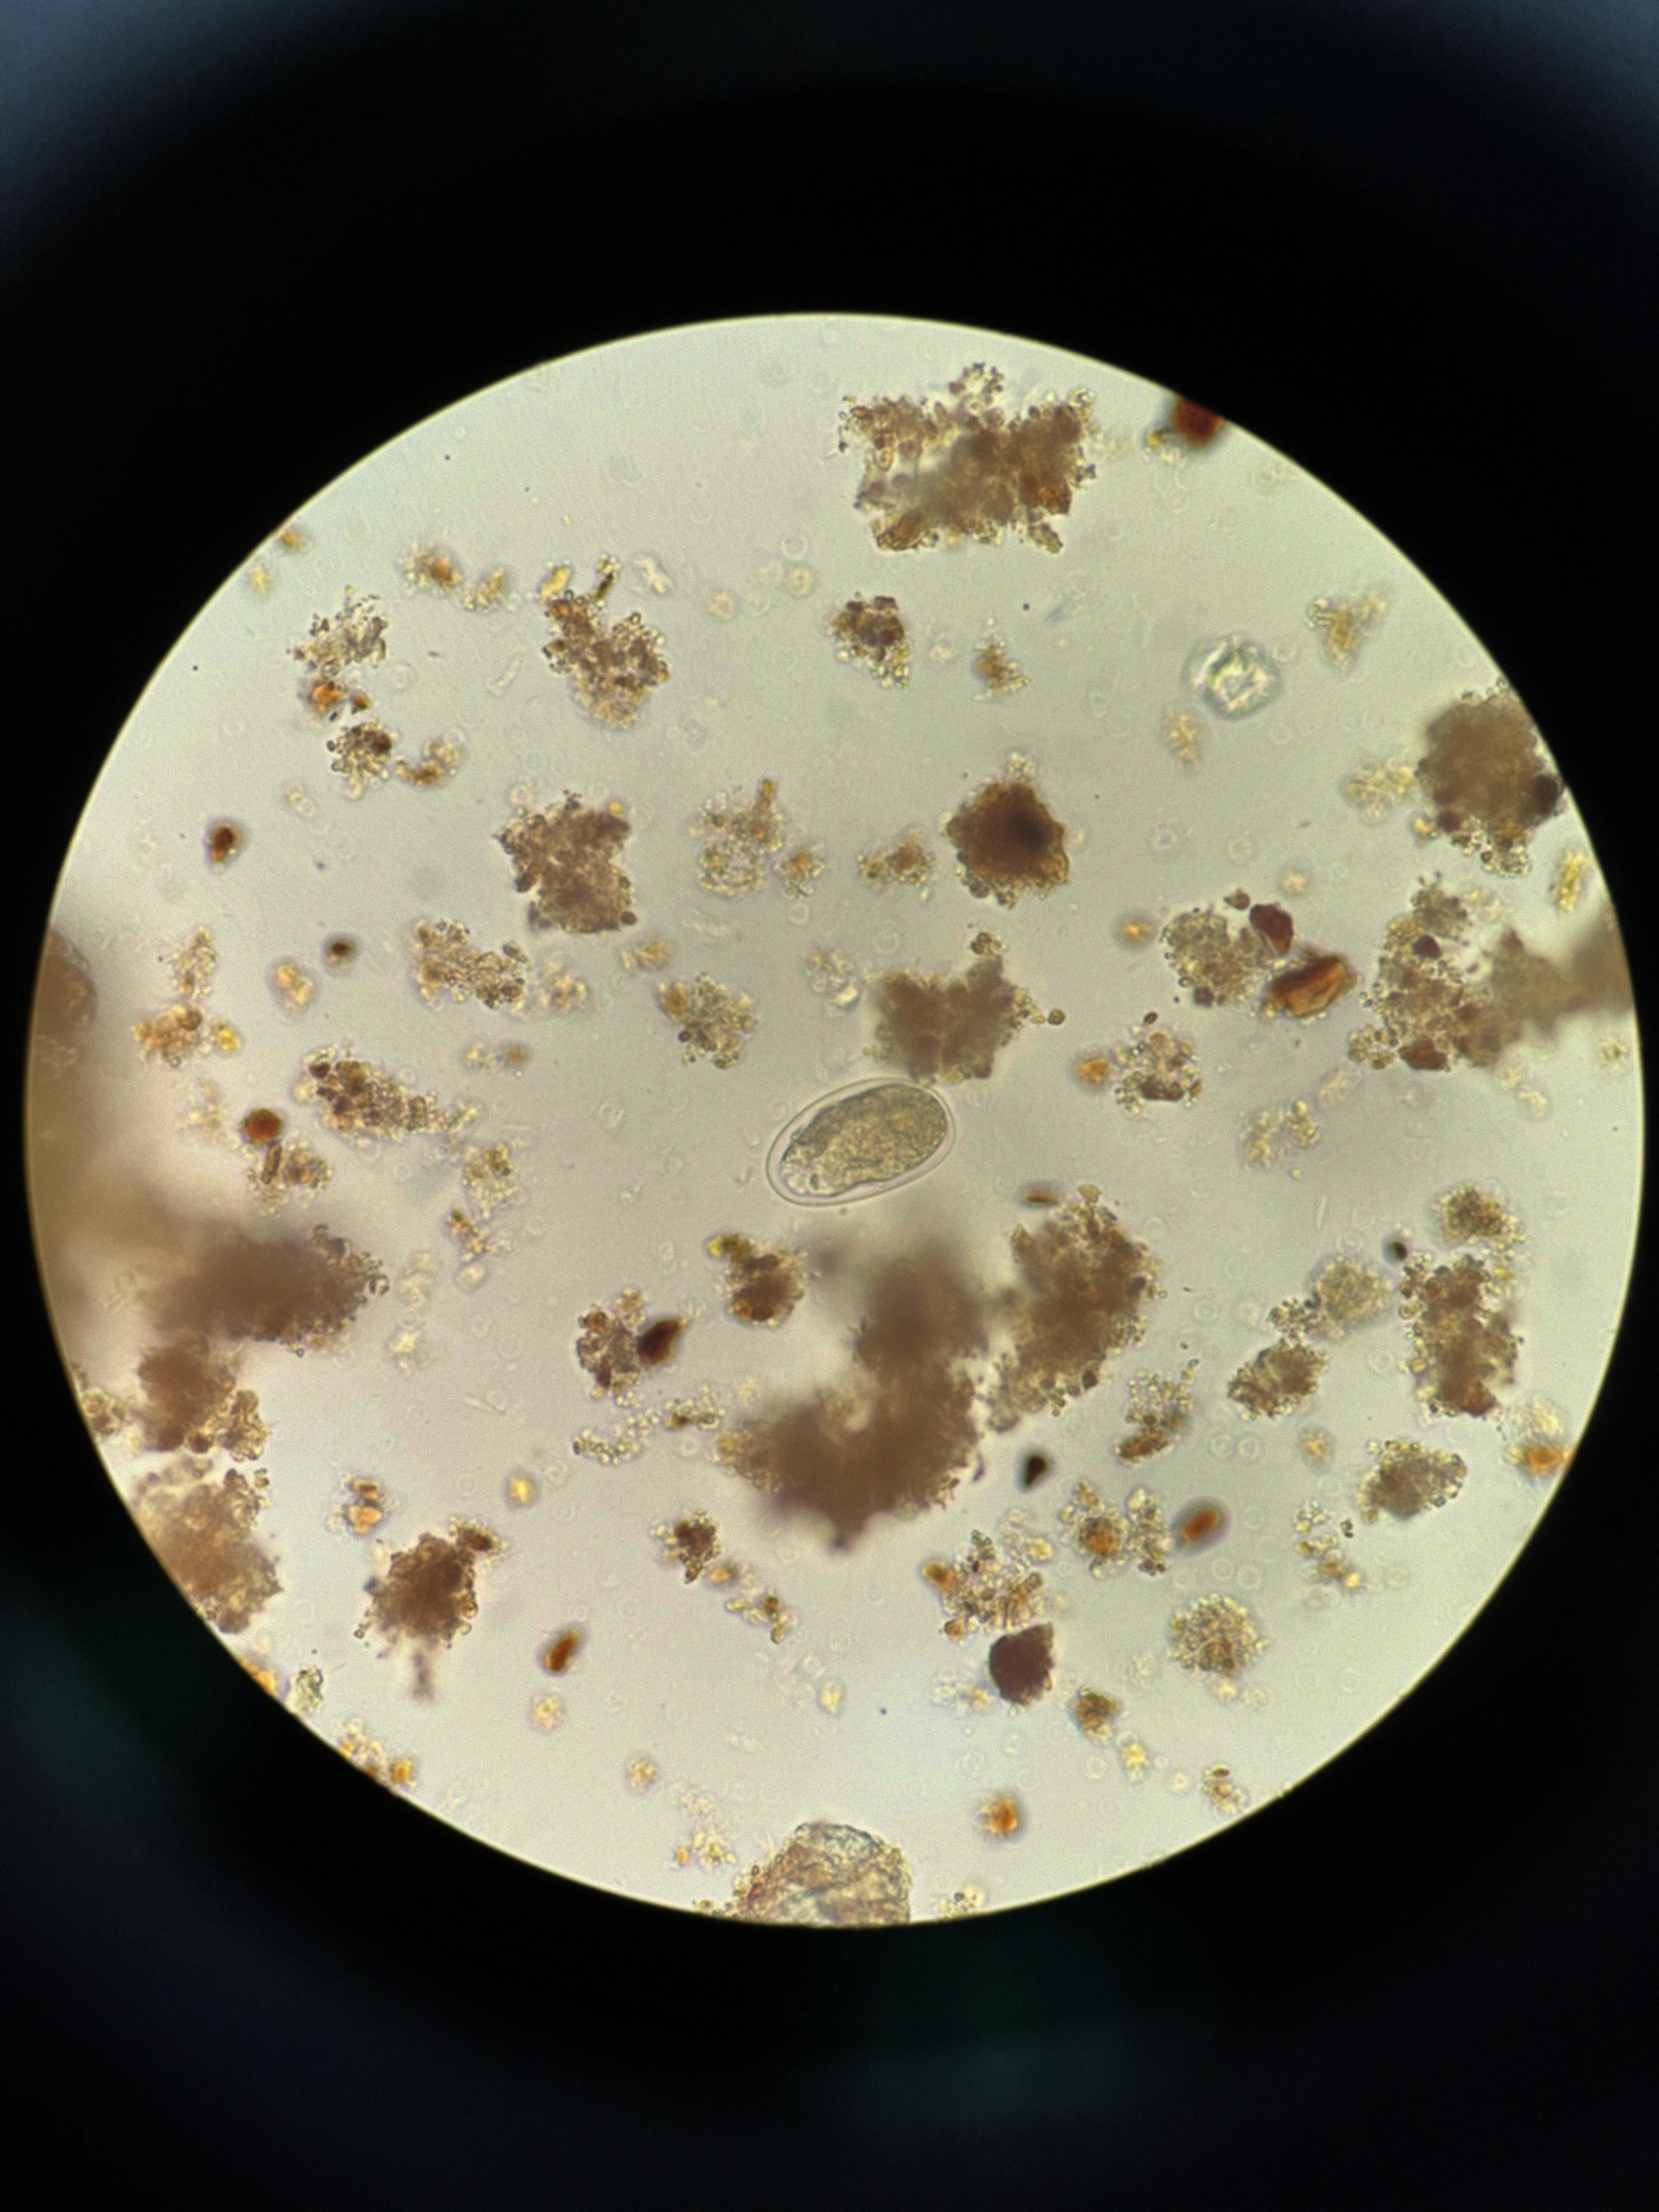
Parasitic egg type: Hookworm egg